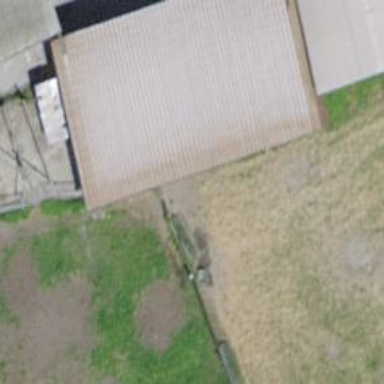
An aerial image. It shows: Farm auxiliary building.